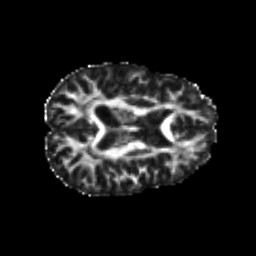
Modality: FA
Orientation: axial
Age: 21
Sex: female
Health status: healthy
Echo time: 0.074 s